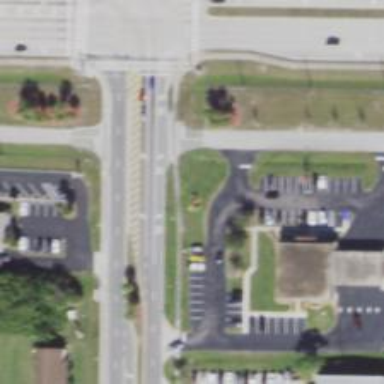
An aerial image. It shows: Uncontrolled road crossing.